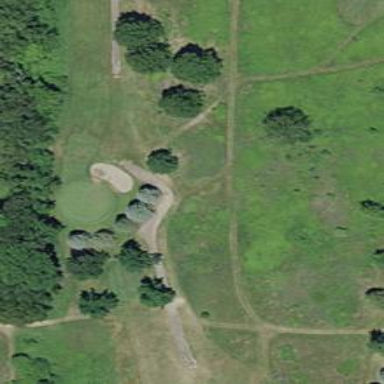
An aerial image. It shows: Asphalt path designated as golf cartpath.